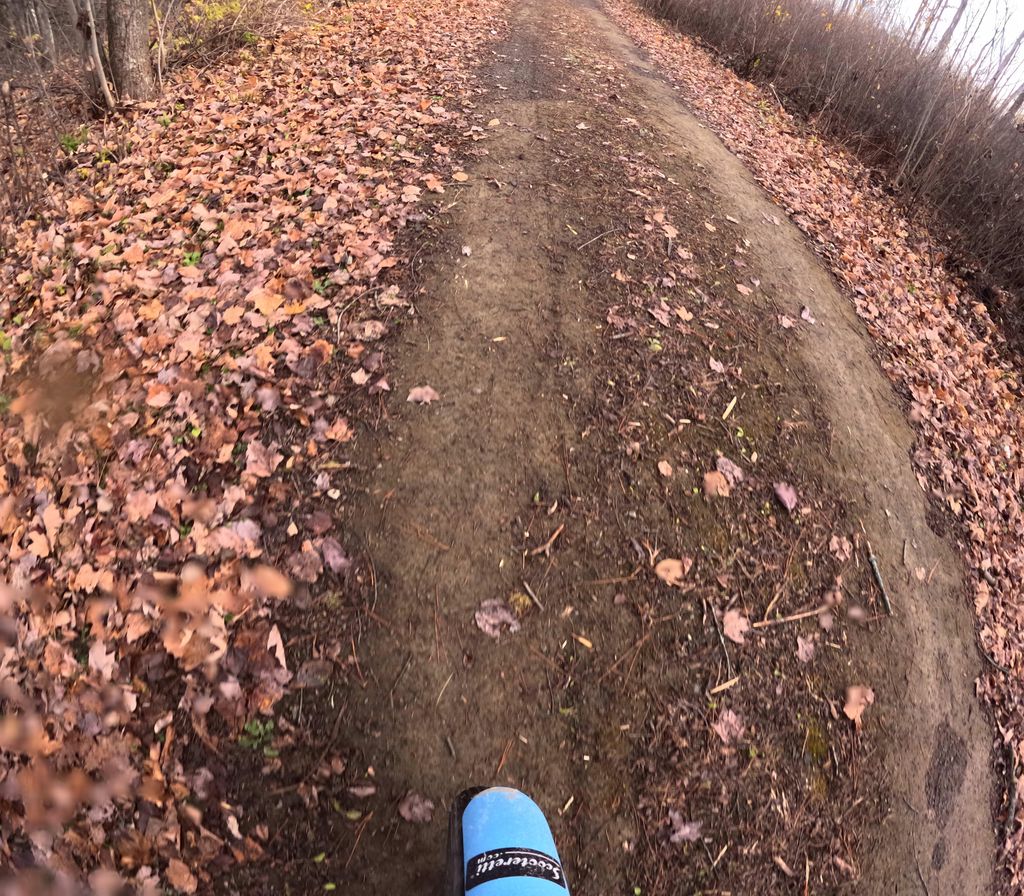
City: ottawa-gatineau